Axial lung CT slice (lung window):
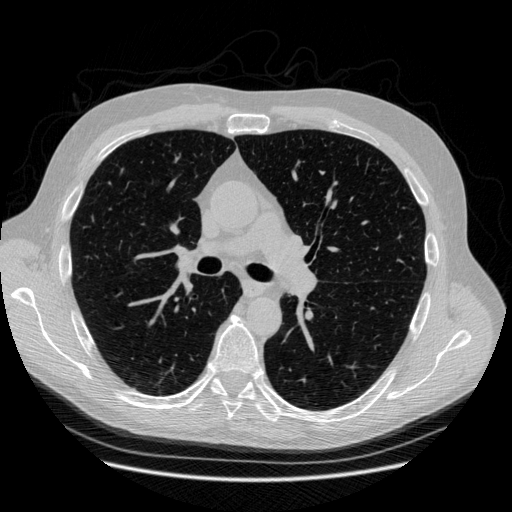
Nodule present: no